Question: I have the problem that my code is not performing the ajax call when i pass a 'search' parameter. I added several 'console.log' to my code! So that you i hope you can easily comprhened my code:
'''
icd: function(icd,id,search){
if(!(typeof search === 'undefined')){
var urls = "icd?search=" + search;
console.log("1");
}else{
if(icd == 2){
var urls = "/icd/icd2/" + id;
}if(icd == 3){
var urls = "/icd/icd3/" + id;
}
console.log("2");
}
console.log("3");
$.ajax({
dataType: "json",
url: SERVER + urls,
headers: {"X-TOKEN": TOKEN},
success: function(data,status,xhr){
console.log("4");
var array = $.map(data['icd'], function (field, i) {
return '<tr data-link="'+ field.id +'"><td>' + field.nummer + '</td><td>' + field.bezeichnung + '</td></tr>';
});
$('#DiagnosenTable').html(array.join(''));
$('#side-panel2 .breadcrumb').html($('<li/>').html($('<a/>',{href: '#',text: 'Alle',click: function(){Diagnose.start()} })));
if(icd == 2){
$('#side-panel2 .breadcrumb').append($('<li/>', {class: 'active',text: data['icd1'].bezeichnung}));
}
if(icd == 3){
$('#side-panel2 .breadcrumb').append($('<li/>').html($('<a/>',{href: '#',text: data['icd1'].nummer,click: function(){Diagnose.icd(2,data['icd1'].id)} })));
$('#side-panel2 .breadcrumb').append($('<li/>', {class: 'active',text: data['icd2'].bezeichnung}));
}
$('#DiagnosenTable tbody').eq(0).children('tr').each(function(){
$(this).click(function(){
if(icd == 2){
Diagnose.icd('3',$(this).attr('data-link'));
}else{
$('#inputCode').val($(this).children('td')[0].innerHTML);
$('#inputBez').val($(this).children('td')[1].innerHTML);
$('#TextEntry').val($(this).children('td')[0].innerHTML);
}
});
});
},
error: function(xhr, status, error) {
ErrorHandler.connection(xhr,status,error);
console.log("5");
}
});
console.log("6");
}
'''
When i first tried to execute my code, i noticed that when i pass a 'search' parameter, the ajax call isnt performed (because '4' or '5' is not printed to the console)Here is a screenshot from my console:

I cant explain me why this happens! What do i wrong?
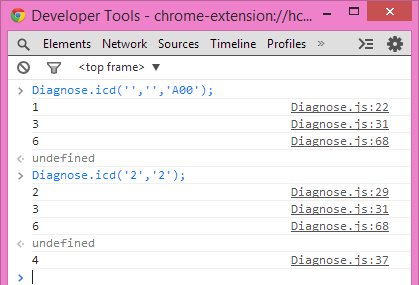
Answer: One of these URLS is not like the other
'''
var urls = "icd?search=" + search;
var urls = "/icd/icd2/" + id;
var urls = "/icd/icd3/" + id;
'''
Do you see why the search URL does not work? It is different than the others. AKA: It is missing the a leading '/'.
'''
var urls = "/icd?search=" + search;
^
'''